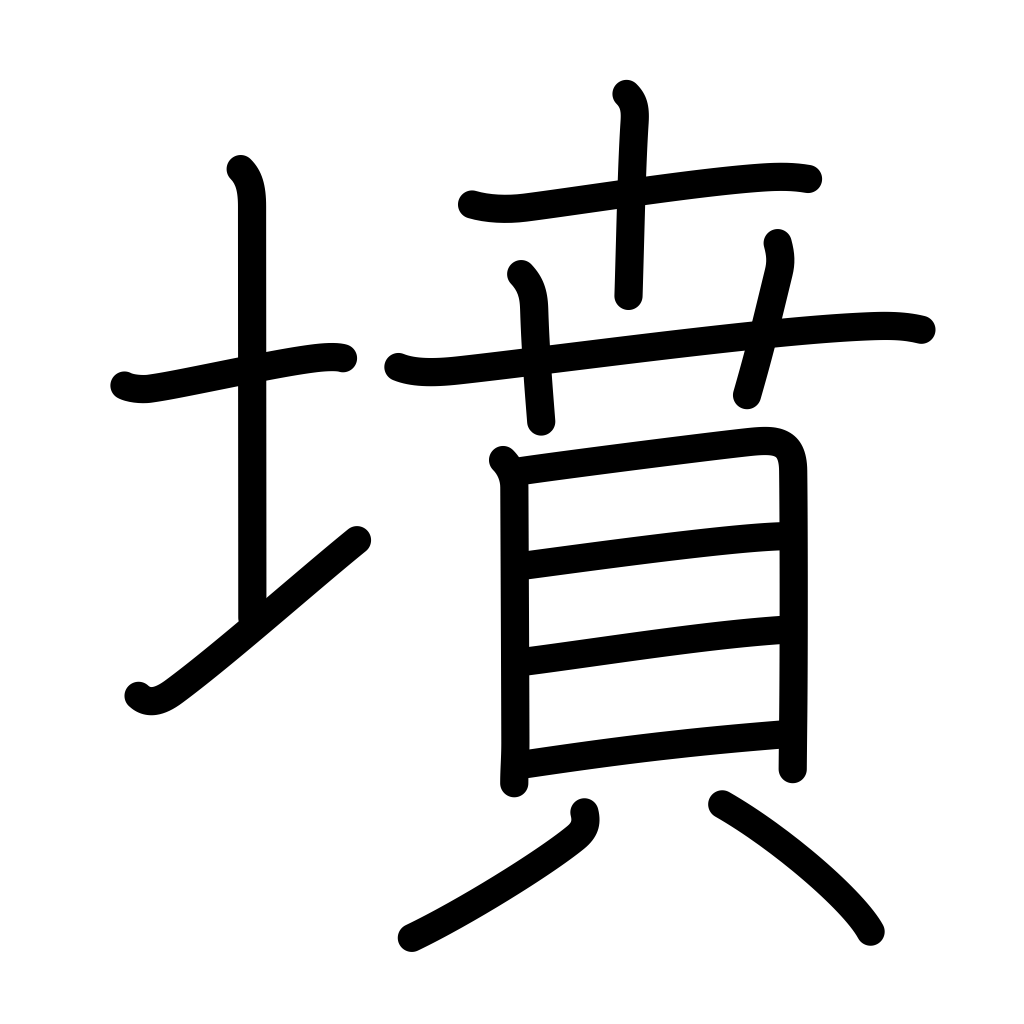
Meaning: tomb, mound